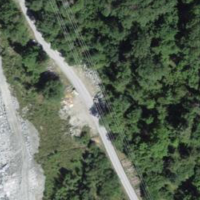
EUNIS habitat code: 44
Species observed at this site:
Boloria selene
Melanargia galathea